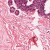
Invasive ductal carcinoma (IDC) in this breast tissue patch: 0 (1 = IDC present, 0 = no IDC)